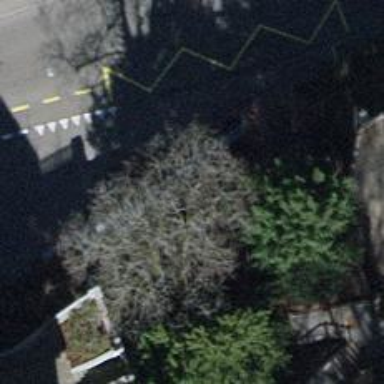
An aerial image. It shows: Road with steps.